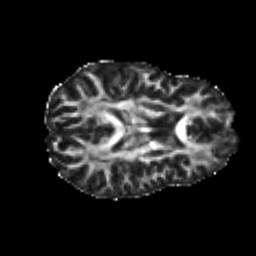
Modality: FA
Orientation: axial
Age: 22
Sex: female
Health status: healthy
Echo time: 0.074 s